Field crop: maize
Growth stage: 2
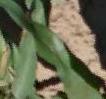
Species: maize